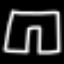
Label: pants